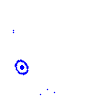
Particle: electron